Field crop: maize
Growth stage: 2
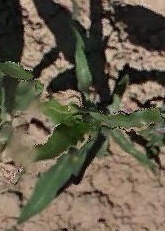
Species: maize